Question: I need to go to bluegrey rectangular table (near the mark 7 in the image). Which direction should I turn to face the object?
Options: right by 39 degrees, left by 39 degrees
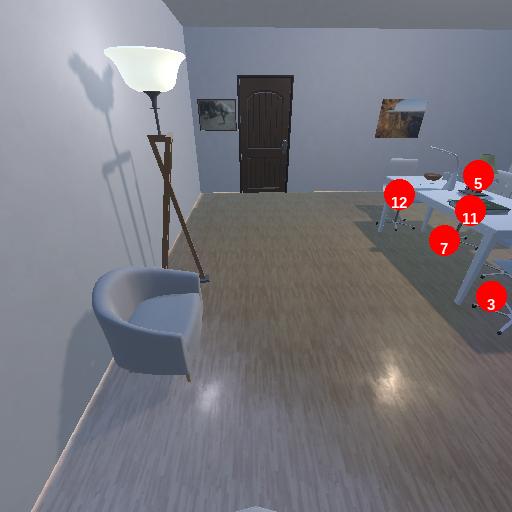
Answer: right by 39 degrees